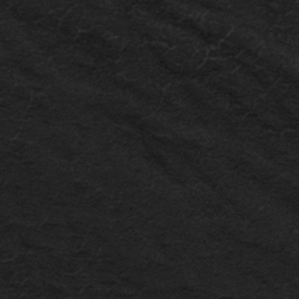
Label: frost